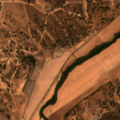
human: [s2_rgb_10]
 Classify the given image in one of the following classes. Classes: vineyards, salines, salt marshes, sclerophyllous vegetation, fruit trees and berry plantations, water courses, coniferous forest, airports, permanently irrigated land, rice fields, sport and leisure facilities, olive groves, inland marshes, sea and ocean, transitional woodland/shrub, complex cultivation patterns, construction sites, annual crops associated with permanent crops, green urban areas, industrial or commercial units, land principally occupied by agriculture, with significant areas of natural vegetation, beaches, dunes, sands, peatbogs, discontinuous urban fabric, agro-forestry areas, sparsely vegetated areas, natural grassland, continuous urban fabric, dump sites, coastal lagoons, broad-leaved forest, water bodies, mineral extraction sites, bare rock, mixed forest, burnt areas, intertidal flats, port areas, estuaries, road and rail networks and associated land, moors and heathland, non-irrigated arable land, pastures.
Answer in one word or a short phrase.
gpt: permanently irrigated land, pastures, agro-forestry areas, broad-leaved forest